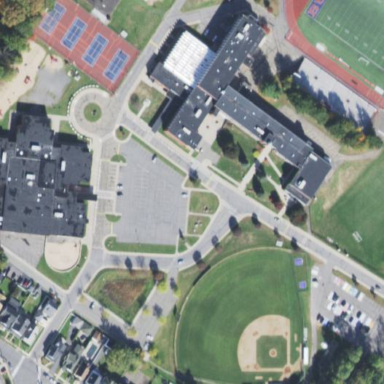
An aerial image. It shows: School building.